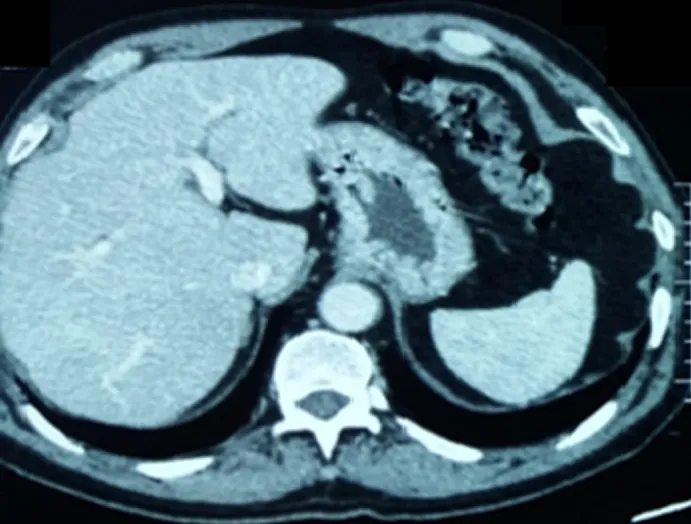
axial computed tomography scan of the hepatobiliary system revealing absence of the gallbladder in the cholecystic fossa.
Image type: radiology (ct)